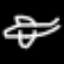
Label: airplane